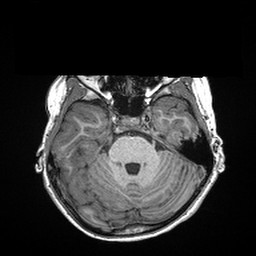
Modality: T1w
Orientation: coronal
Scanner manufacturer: siemens
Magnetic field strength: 3 T
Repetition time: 2.3 s
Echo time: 0.00298 s